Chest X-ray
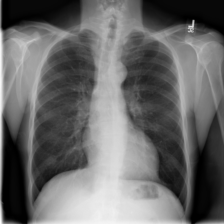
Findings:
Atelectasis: negative
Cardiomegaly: negative
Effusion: negative
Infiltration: positive
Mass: negative
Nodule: negative
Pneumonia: negative
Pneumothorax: negative
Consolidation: negative
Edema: negative
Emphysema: negative
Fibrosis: negative
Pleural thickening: negative
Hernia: negative